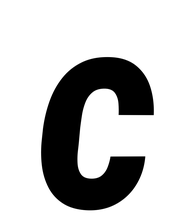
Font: Roboto-Italic_Condensed_Bold_Italic